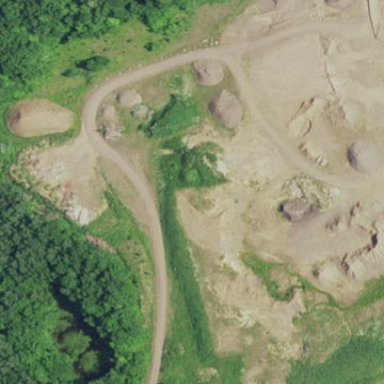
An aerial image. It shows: Quarry area.